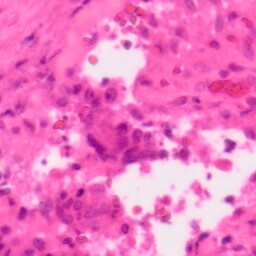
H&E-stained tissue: Colon